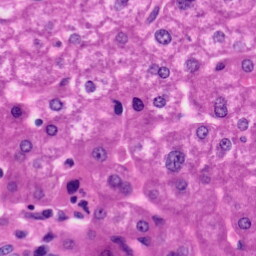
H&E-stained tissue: Liver